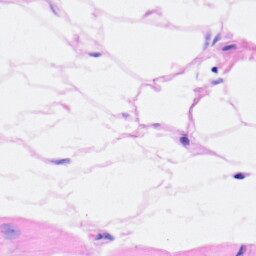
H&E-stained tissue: Heart